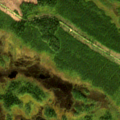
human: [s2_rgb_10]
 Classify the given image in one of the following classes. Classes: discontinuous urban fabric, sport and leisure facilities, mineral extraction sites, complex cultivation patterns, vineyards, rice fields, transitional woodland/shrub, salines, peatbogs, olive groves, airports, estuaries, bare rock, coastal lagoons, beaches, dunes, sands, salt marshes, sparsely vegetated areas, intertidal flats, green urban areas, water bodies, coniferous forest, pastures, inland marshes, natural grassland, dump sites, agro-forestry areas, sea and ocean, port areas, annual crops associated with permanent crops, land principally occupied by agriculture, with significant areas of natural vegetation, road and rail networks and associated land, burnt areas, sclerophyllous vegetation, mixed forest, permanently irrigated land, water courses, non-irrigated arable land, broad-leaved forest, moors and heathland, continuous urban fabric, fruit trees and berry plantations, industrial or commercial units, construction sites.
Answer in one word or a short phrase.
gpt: coniferous forest, transitional woodland/shrub, peatbogs